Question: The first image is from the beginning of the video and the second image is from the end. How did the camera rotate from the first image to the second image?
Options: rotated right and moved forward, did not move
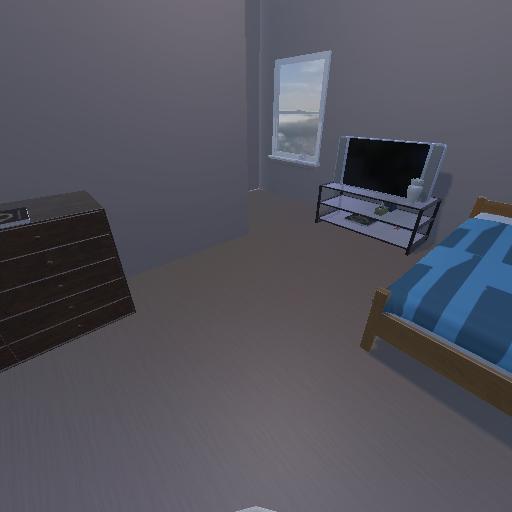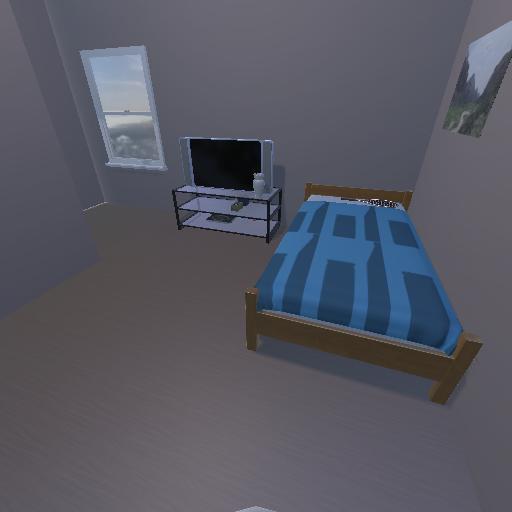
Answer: rotated right and moved forward